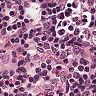
Metastatic tissue present: no